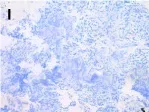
Histopathologic stains from thymic (A-J). Showed the thymic tumor cells were cytoplasmic negative NapsinA(200X).
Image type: pathology (immunostaining)